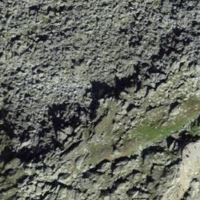
EUNIS habitat code: 48
Species observed at this site:
Pyrrhocorax graculus
Sempervivum montanum
Prunella collaris